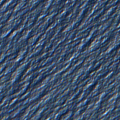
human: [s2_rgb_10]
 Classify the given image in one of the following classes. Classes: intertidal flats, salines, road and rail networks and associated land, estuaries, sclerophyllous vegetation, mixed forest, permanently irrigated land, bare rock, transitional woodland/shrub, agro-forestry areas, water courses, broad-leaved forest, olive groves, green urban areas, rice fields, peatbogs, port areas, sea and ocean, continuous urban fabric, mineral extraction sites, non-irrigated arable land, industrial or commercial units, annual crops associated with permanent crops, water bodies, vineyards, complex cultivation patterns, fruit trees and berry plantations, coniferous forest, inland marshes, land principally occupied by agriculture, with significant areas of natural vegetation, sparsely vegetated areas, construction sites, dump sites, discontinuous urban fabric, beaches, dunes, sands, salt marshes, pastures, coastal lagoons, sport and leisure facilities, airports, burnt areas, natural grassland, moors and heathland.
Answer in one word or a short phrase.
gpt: sea and ocean